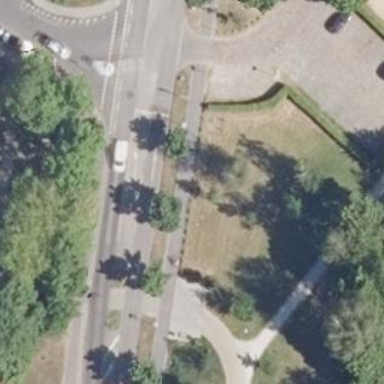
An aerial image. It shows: Parking area with surface.